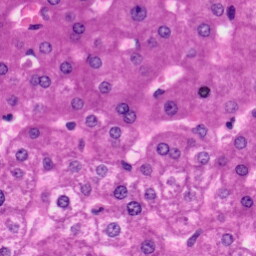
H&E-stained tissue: Liver